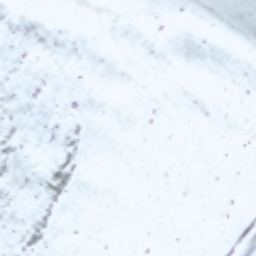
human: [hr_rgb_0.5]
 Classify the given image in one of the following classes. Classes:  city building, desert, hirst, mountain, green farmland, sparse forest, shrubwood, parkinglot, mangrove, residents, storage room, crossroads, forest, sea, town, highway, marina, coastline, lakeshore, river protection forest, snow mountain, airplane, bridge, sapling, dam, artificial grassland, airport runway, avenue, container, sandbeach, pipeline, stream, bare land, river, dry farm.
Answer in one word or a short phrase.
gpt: snow mountain